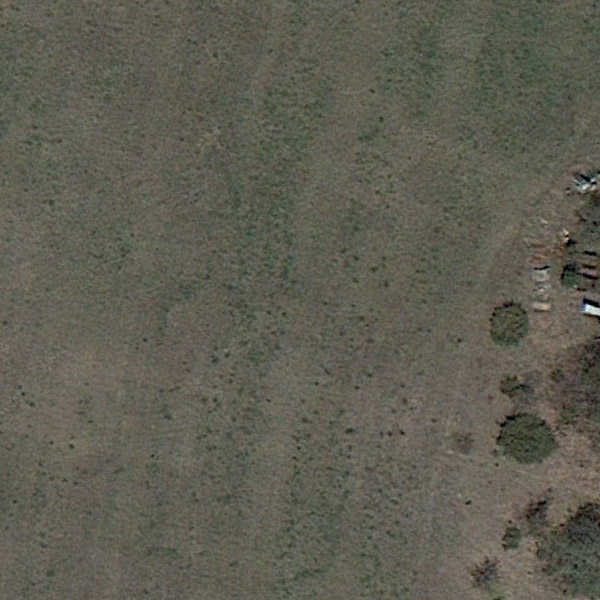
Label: Meadow